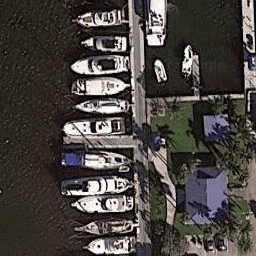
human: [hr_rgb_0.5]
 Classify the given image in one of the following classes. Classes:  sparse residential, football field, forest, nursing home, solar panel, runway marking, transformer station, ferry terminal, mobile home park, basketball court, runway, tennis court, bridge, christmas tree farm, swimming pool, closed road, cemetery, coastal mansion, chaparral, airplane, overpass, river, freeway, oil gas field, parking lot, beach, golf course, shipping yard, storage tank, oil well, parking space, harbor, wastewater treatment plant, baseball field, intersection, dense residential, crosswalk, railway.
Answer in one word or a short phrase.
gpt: harbor